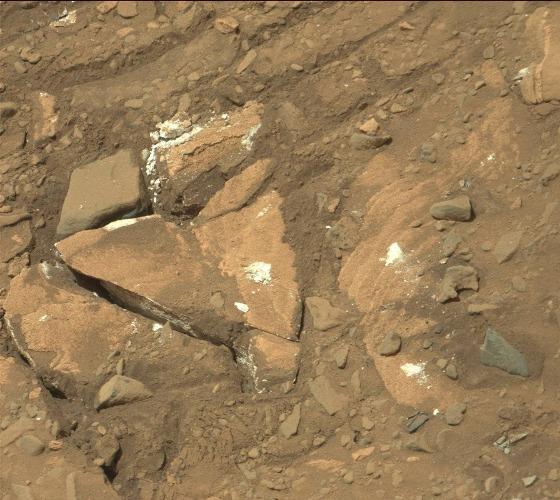
Terrain classes present: Bedrock, Gravel / Sand / Soil, Shadow